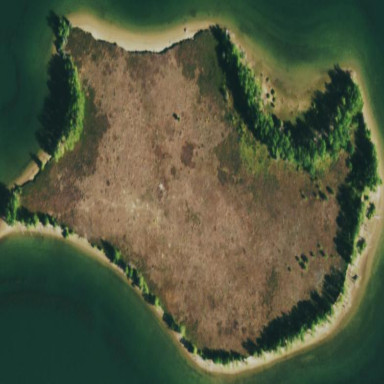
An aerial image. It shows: Islet.